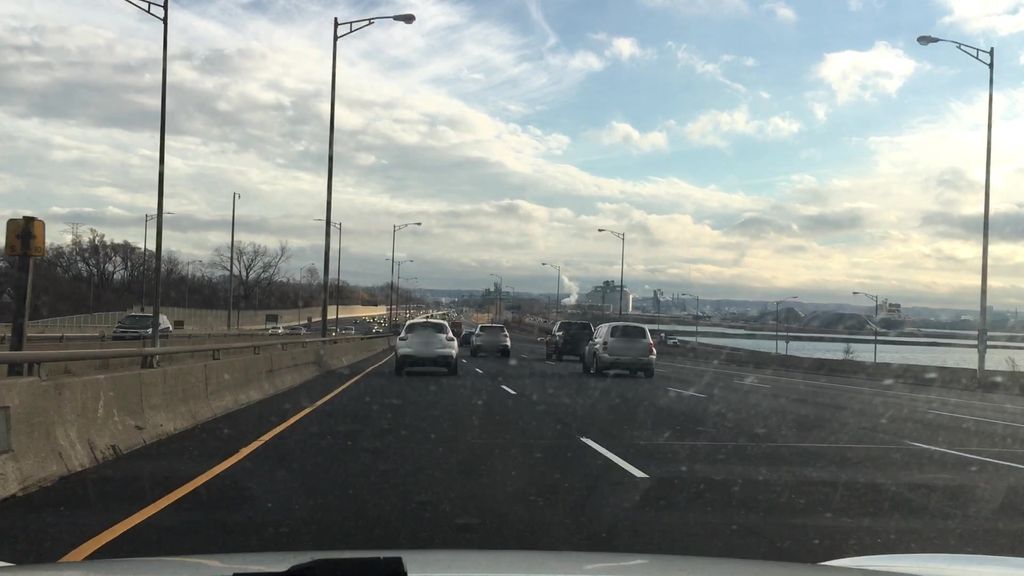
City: hamilton